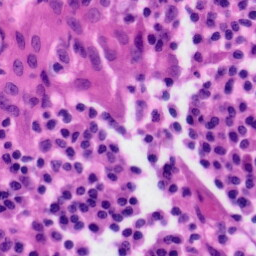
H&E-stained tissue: Tonsil